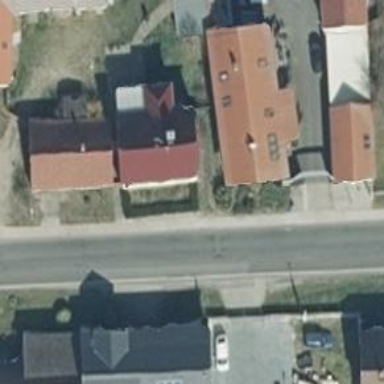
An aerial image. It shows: Simple and straightforward house.